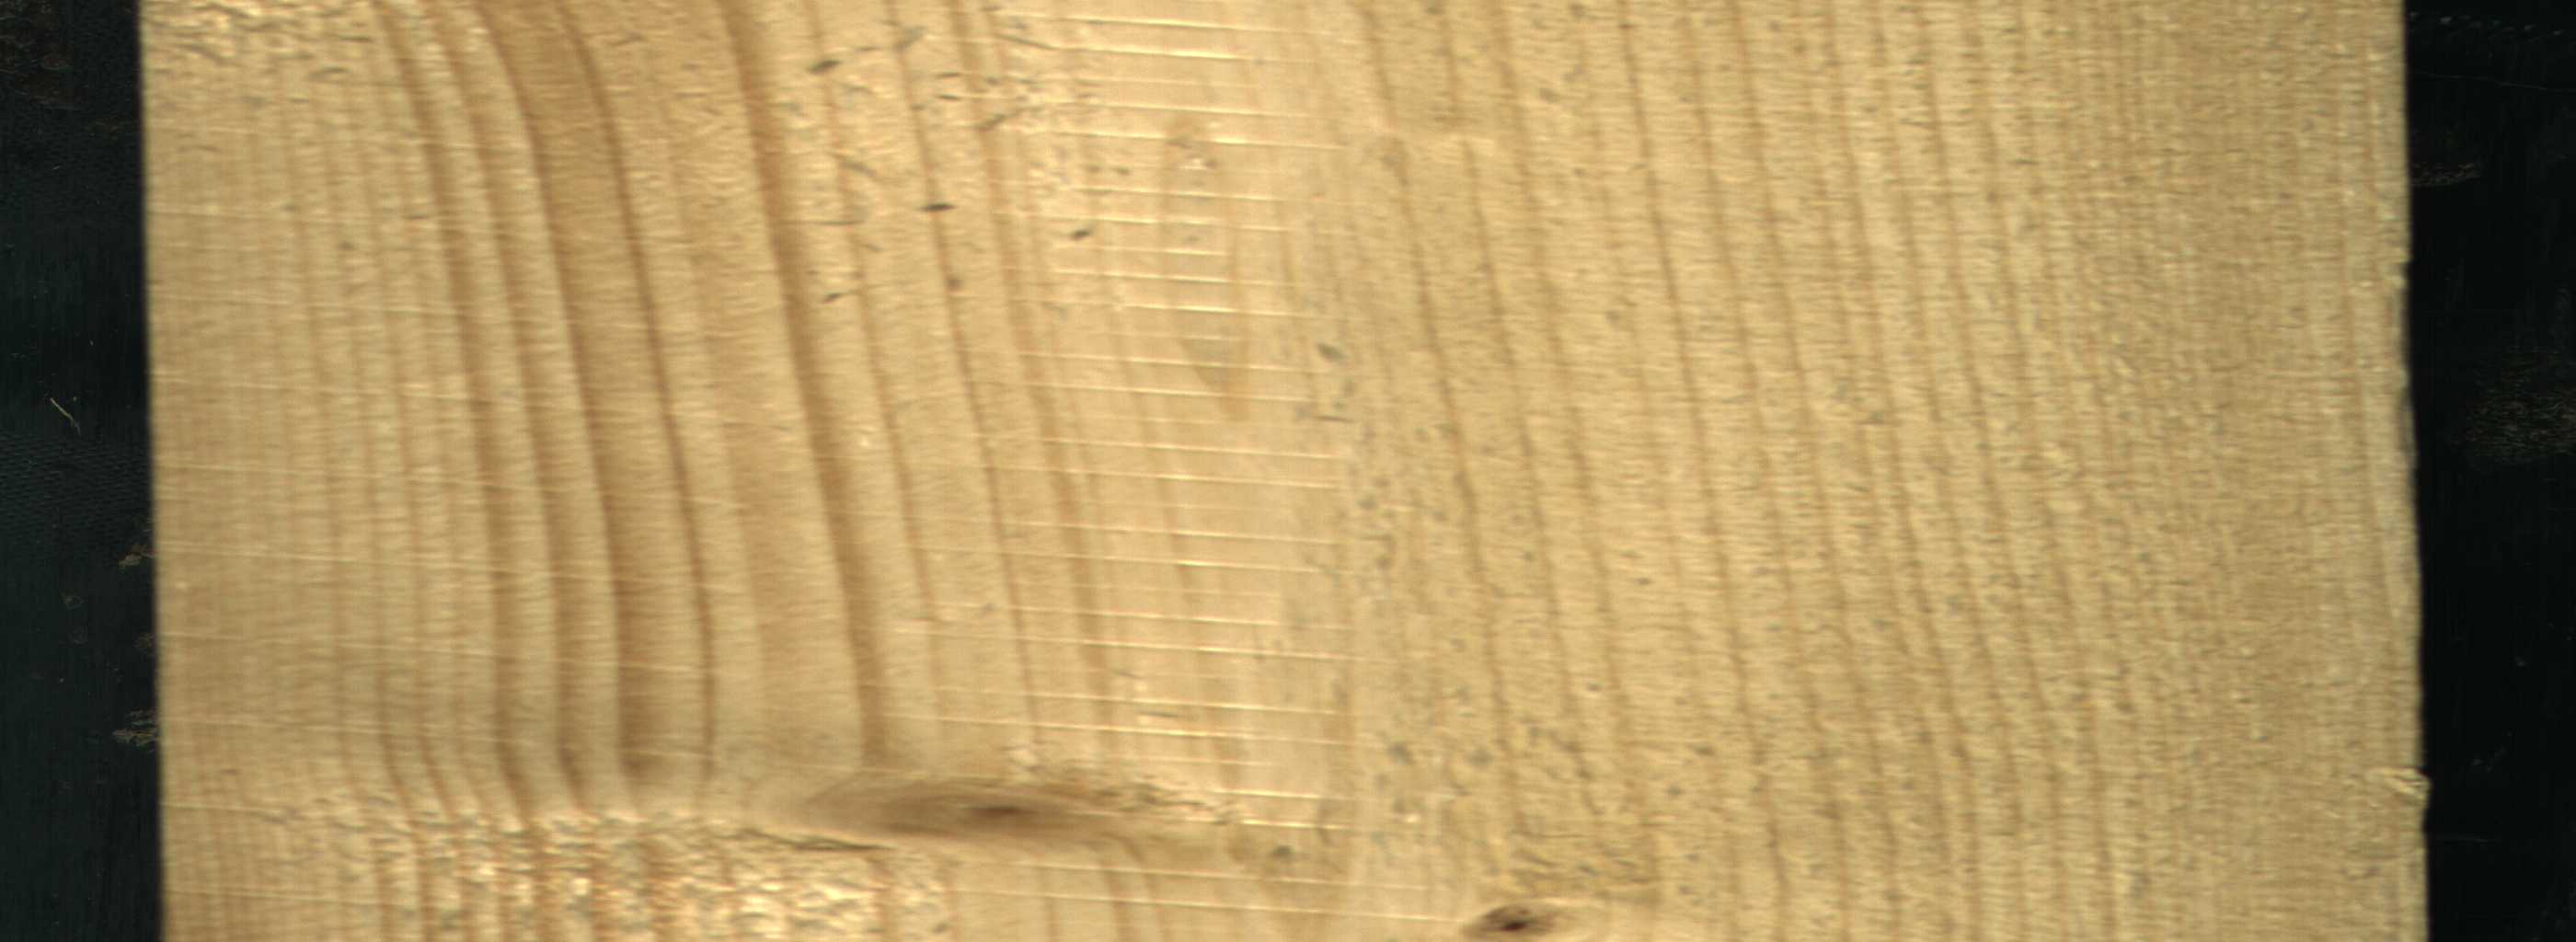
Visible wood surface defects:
Live_Knot
Live_Knot